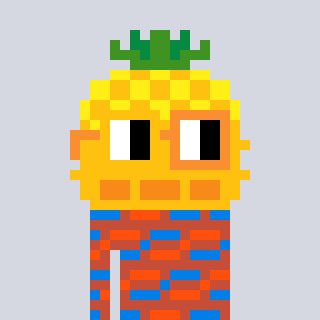
a pixel art character with square yellow and orange glasses, a pineapple-shaped head and a rust-colored body on a cool background